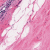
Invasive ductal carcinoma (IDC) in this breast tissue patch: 0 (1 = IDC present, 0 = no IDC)